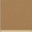
Piece: xx